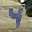
Label: 4